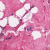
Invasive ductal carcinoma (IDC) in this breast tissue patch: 0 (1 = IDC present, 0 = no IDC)